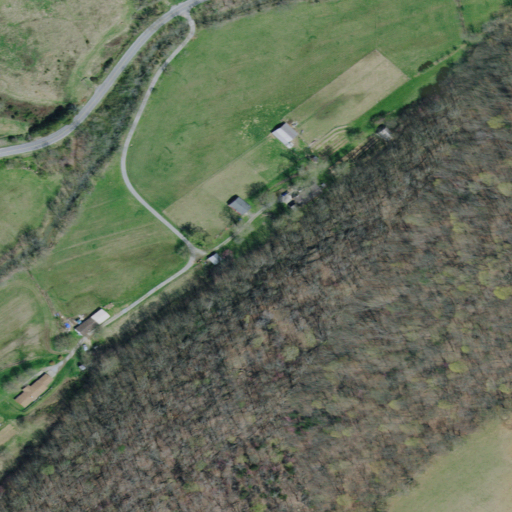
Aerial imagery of cliff(s) in Tennessee named The Cliffs containing deciduous forest, pasture, open development, and mixed forest